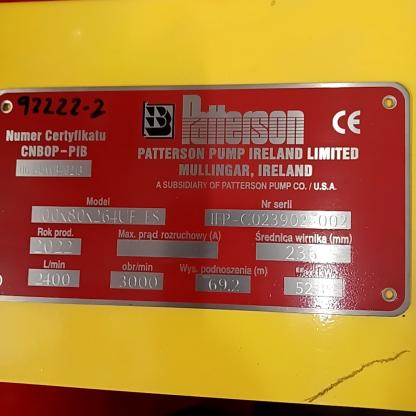
Klasa: tabliczka-znamionowa